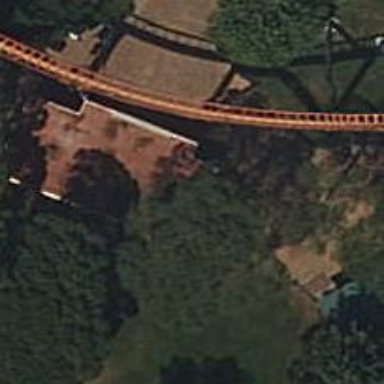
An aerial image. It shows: Abandoned railway track that resembles roller coaster.